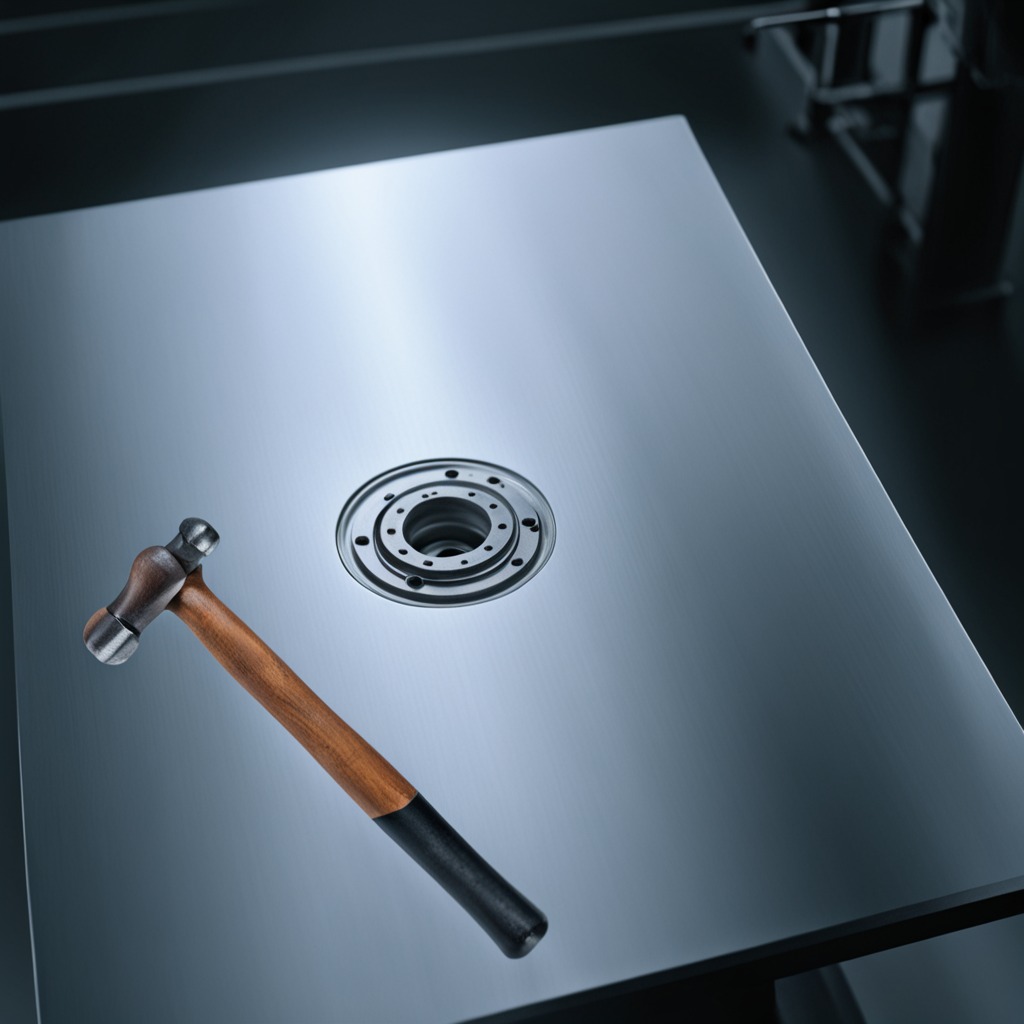
A hammer is lying on the metal table in the machine shop under fluorescent lights.